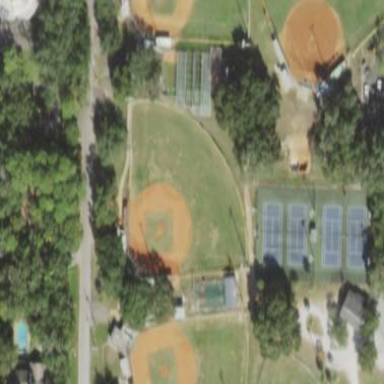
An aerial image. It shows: Baseball pitch for leisure land.